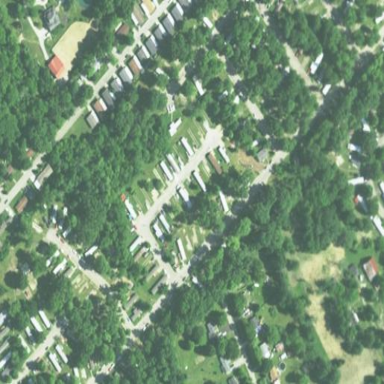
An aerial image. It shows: Residential area known as trailer park.